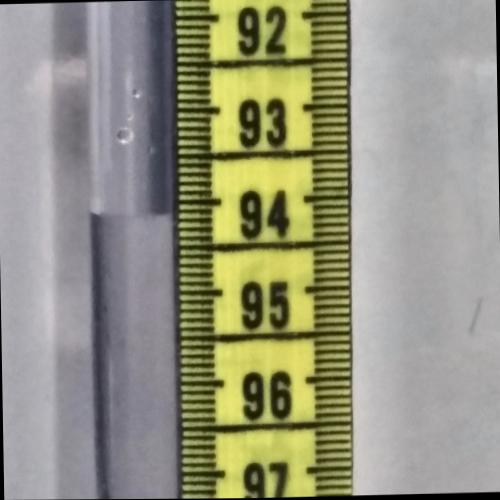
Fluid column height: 94.1 cm